Question: I have a VC with a button hooked up to do a facebook share of some text and an image url.
I use the FB api which opens the FB webview - for the user to login. It then presents the share window with a "Skip" or "Share" button as shown...

I have in my app the following code to take care of the login and button actions ....
For some reason the "Skip" also posts as if the "OK" was hit. I tried cheking thr error code returned using the Error Utility but that does not work (app never gets into that section of code and "CANCELLED OUT" is never logged in NSLog, even when I hit the Skip button)
Any help with this will be most appreciated. Perhaps some way to recheck permissions?
'''
(void)postStatusUpdate:(id)status
{
if (FBSession.activeSession.state != FBSessionStateCreatedTokenLoaded || [FBSession.activeSession.permissions
indexOfObject:@"publish_actions"] == NSNotFound) {
// Permission hasn't been granted, so ask for publish_actions
[FBSessionopenActiveSessionWithPublishPermissions:@[@"publish_actions"]
defaultAudience:FBSessionDefaultAudienceFriends
allowLoginUI:YES
completionHandler:^(FBSession *session, FBSessionState state,
NSError *error) {
[selfsessionStateChanged:session state:state error:error];
if([FBErrorUtilityerrorCategoryForError:error] ==
FBErrorCategoryUserCancelled)
{
NSLog(@"SNFacebookClient: CANCELLED OUT!!");
}
if (FBSession.activeSession.isOpen && !error) {
// Publish the story if permission was granted
[selfpublishStory:status];
}
}];
} else {
// If permissions present, publish the story
[selfpublishStory:status];
}
}
'''
code here
I even tried in lldb to check the permissions array after "Skip" was pressed ...
'''
po [FBSession activeSession].permissions
'''
And find that even when skip is pressed the array contains the entry "publish_actions"
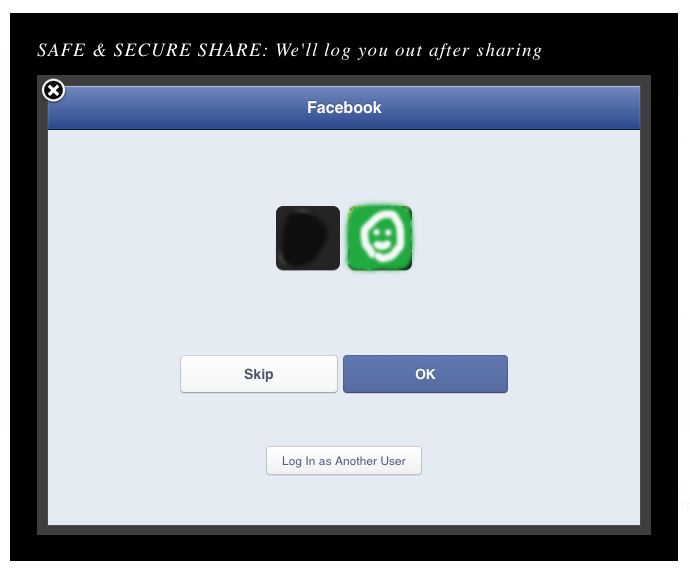
Answer: You need to check the session status, if the status is 'FBSessionStateOpen' or 'FBSessionStateCreatedTokenLoaded', you can fetch user's data.
Otherwise, something wrong happen or user skipped it.
This approach is different of you, check my short comments to you understand the steps.
'''
// Suppose my FBSession is stored in a property called session
@property (nonatomic, strong) FBSession *session;
// The session getter can be implemented like this
- (FBSession *)session
{
if(!_session)
{
_session = [[FBSession alloc] initWithPermissions:readPermissions];
[FBSession setActiveSession:_session];
}
return _session;
}
// Opening a new session
[self.session openWithCompletionHandler:^(FBSession *session, FBSessionState status, NSError *error) {
[self session:session stateChanged:status error:error];
}];
- (void)session:(FBSession *)session stateChanged:(FBSessionState)state error:(NSError *)error
{
switch(state)
{
case FBSessionStateOpen:
{
// Connection accepted
}
break;
case FBSessionStateCreatedTokenLoaded:
{
// Connection restored
}
break;
case FBSessionStateClosed:
// Connection closed
break;
case FBSessionStateClosedLoginFailed:
{
// Connection failed and closed
}
break;
case FBSessionStateCreated:
{
// Session created (not opened yet)
}
break;
case FBSessionStateCreatedOpening:
// Handler it if you need to do something while connection is opening
break;
case FBSessionStateOpenTokenExtended:
// Session token extended
break;
}
}
'''